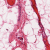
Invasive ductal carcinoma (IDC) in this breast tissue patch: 0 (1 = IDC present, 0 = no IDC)